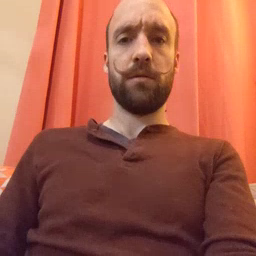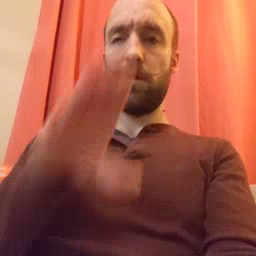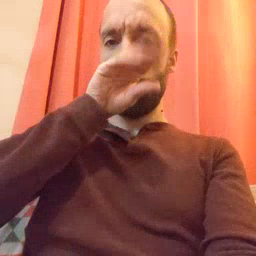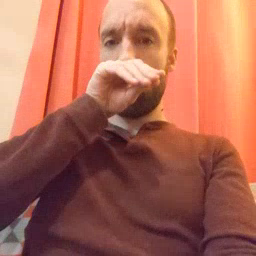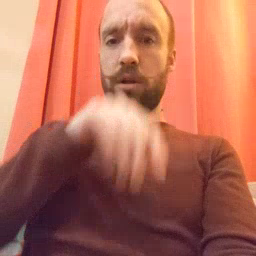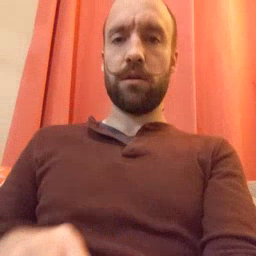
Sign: goose